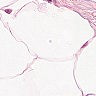
Metastatic tissue present: no